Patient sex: M
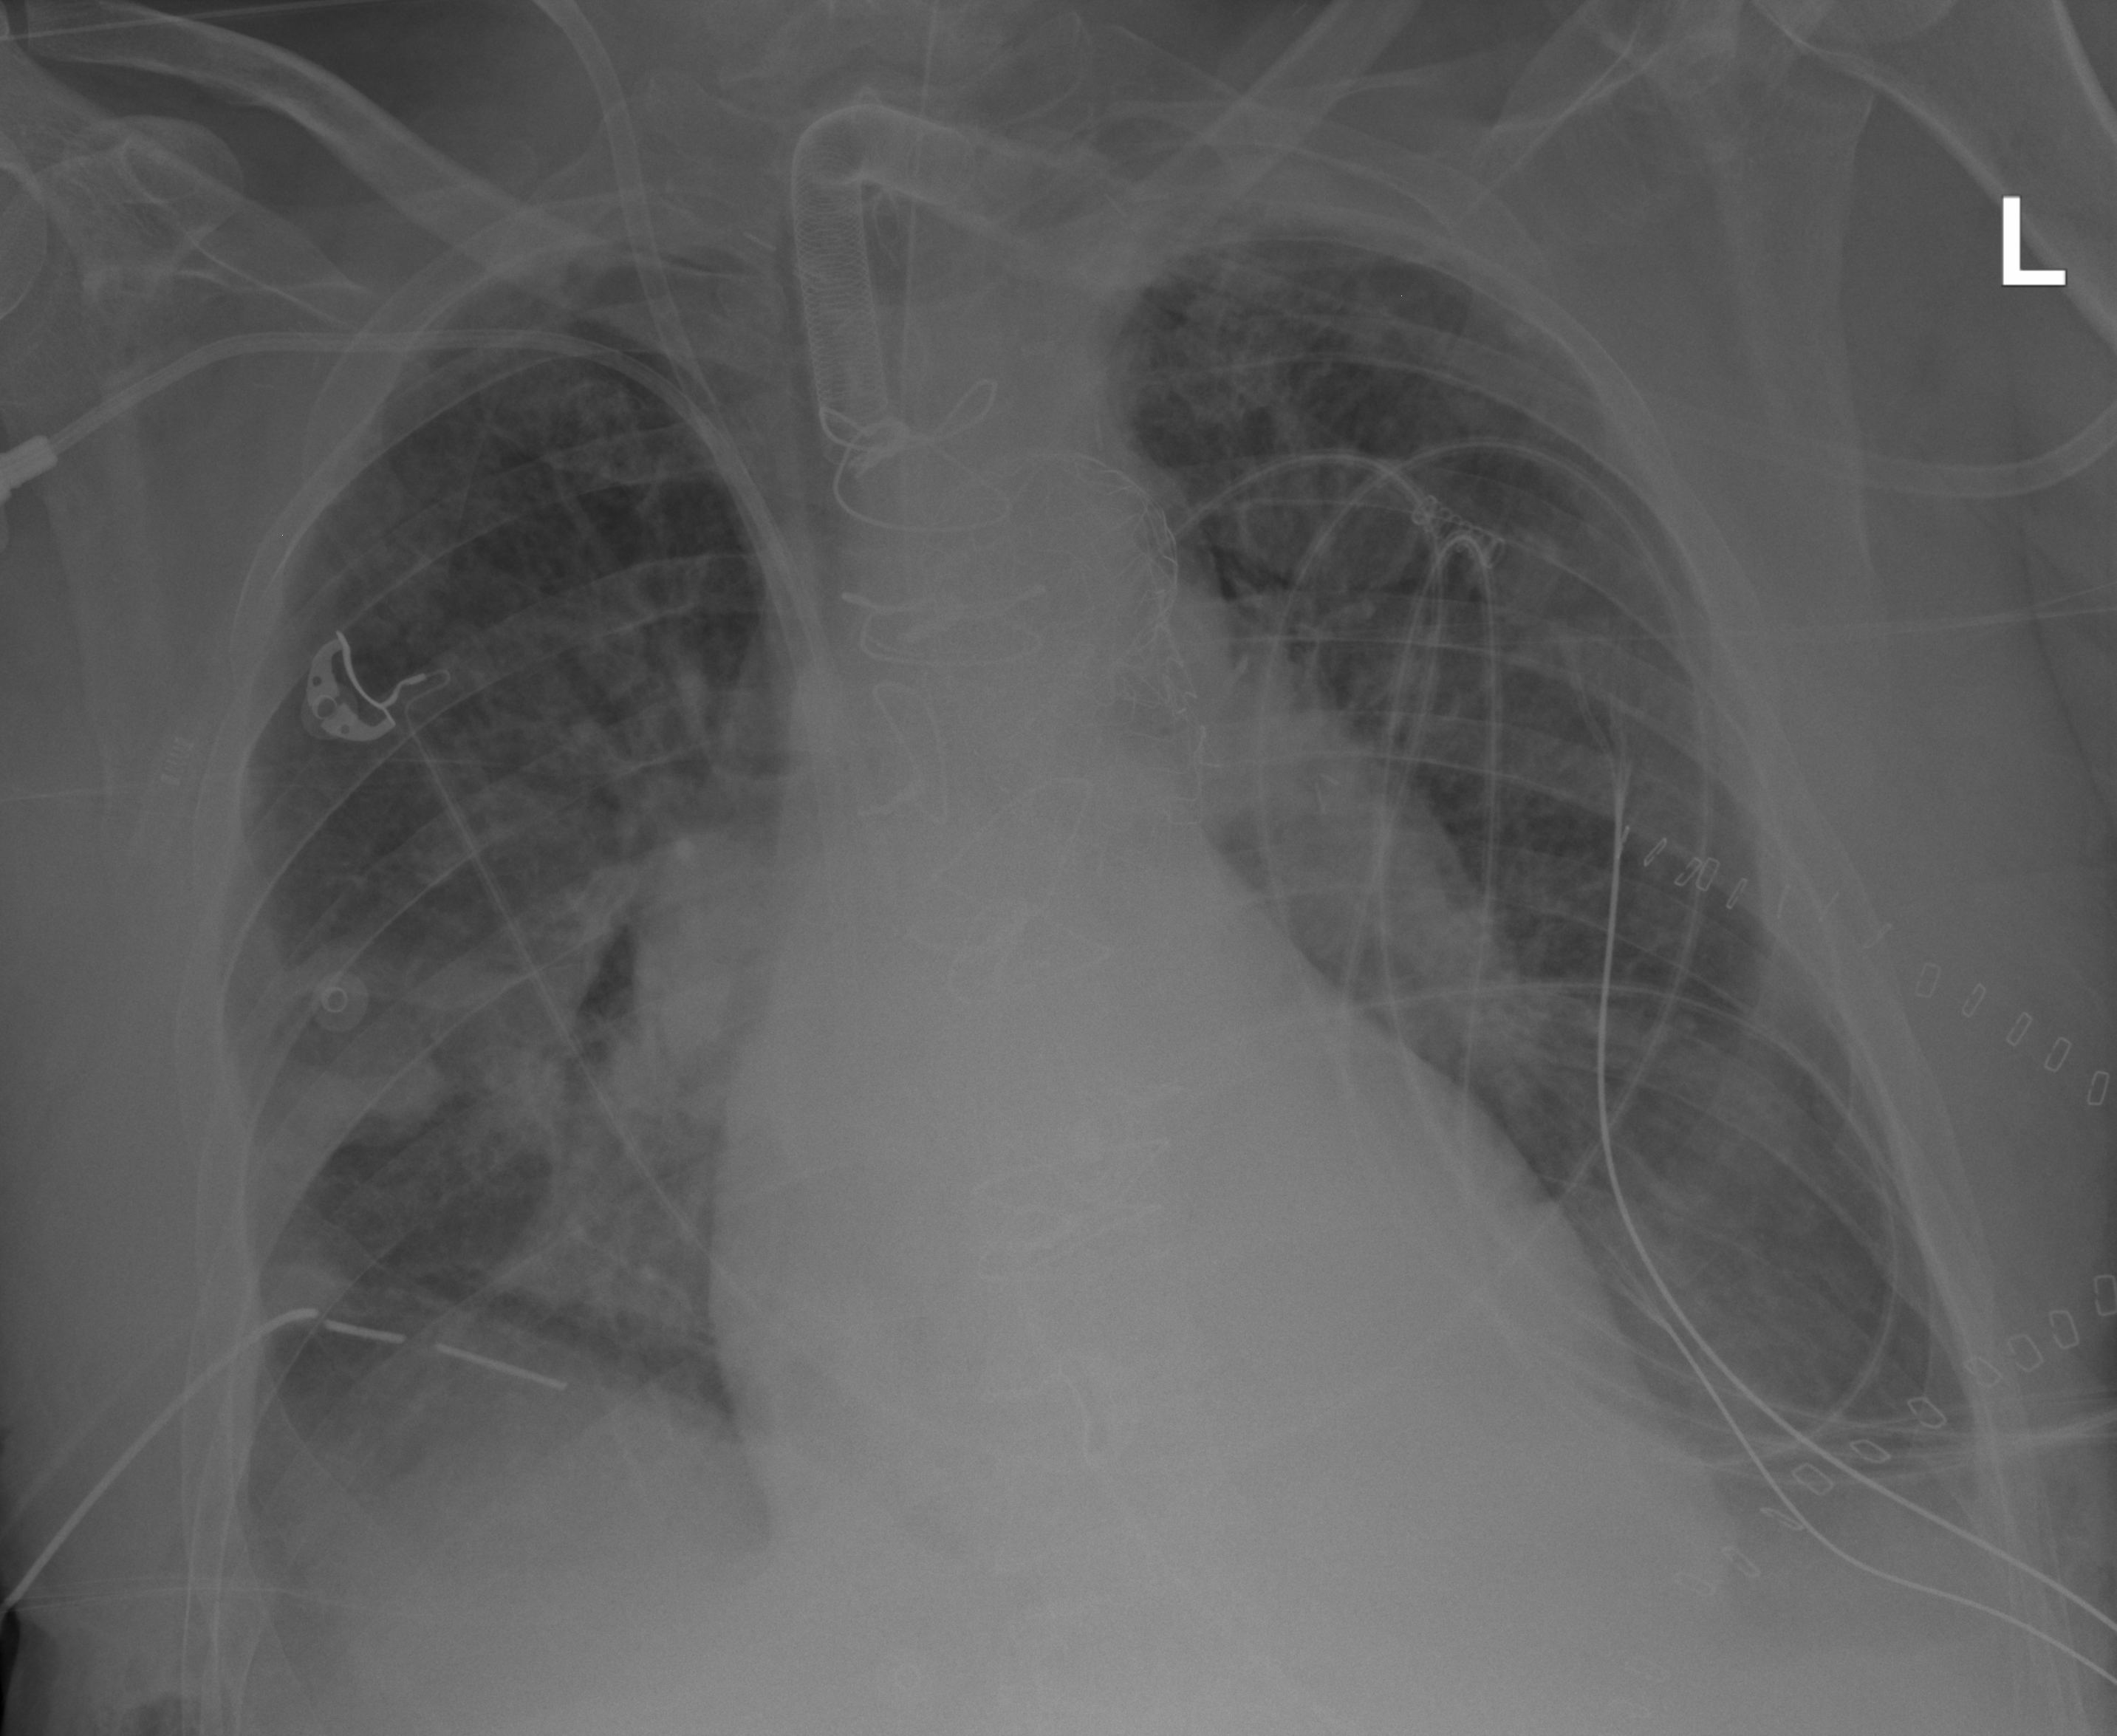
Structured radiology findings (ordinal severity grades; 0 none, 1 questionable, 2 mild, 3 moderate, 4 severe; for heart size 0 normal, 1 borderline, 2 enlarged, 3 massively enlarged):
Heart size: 1
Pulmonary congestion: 2
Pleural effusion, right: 2
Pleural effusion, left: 2
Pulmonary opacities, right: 2
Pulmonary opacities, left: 1
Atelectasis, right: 3
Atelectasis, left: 2